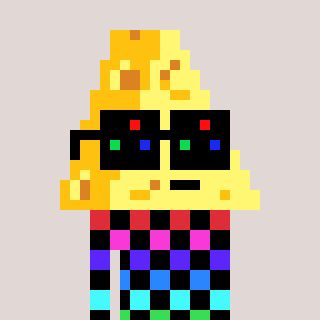
a pixel art character with square black sunglasses, a cheese-shaped head and a foggrey-colored body on a warm background